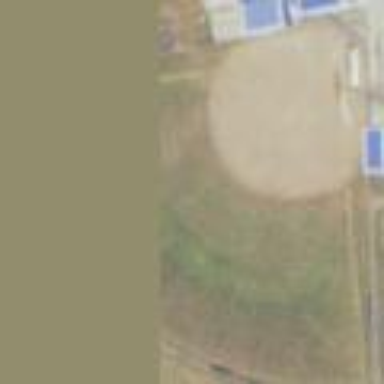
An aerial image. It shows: Baseball pitch for leisure and sports activities.